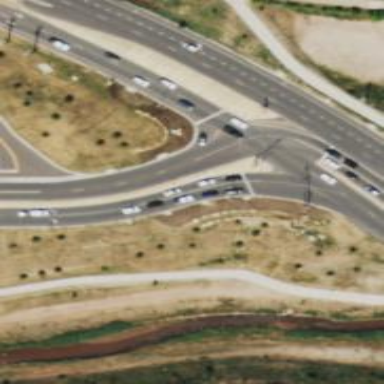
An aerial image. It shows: Asphalt trunk link road.